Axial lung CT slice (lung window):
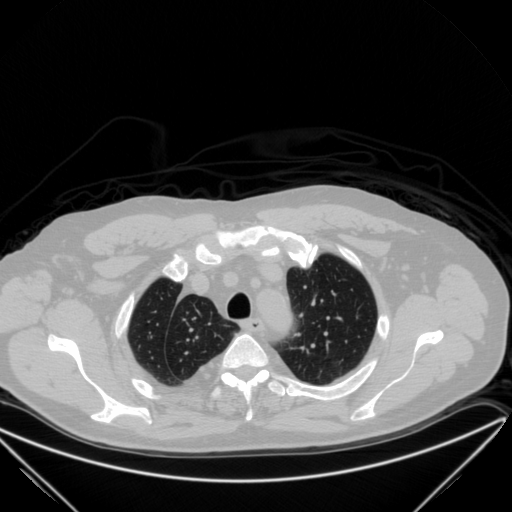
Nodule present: no